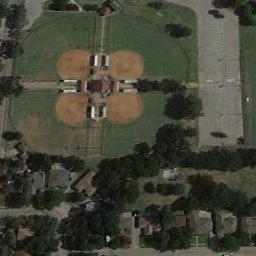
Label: baseball_diamond